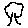
Label: tree